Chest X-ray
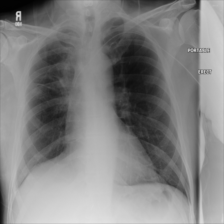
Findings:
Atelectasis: negative
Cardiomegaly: negative
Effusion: negative
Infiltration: negative
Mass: negative
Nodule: negative
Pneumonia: negative
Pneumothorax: negative
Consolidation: negative
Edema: negative
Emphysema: negative
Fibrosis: negative
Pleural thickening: negative
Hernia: negative